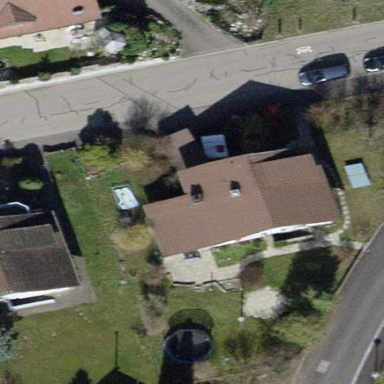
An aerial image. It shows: Gabled house with roof made of roof tiles.